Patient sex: F
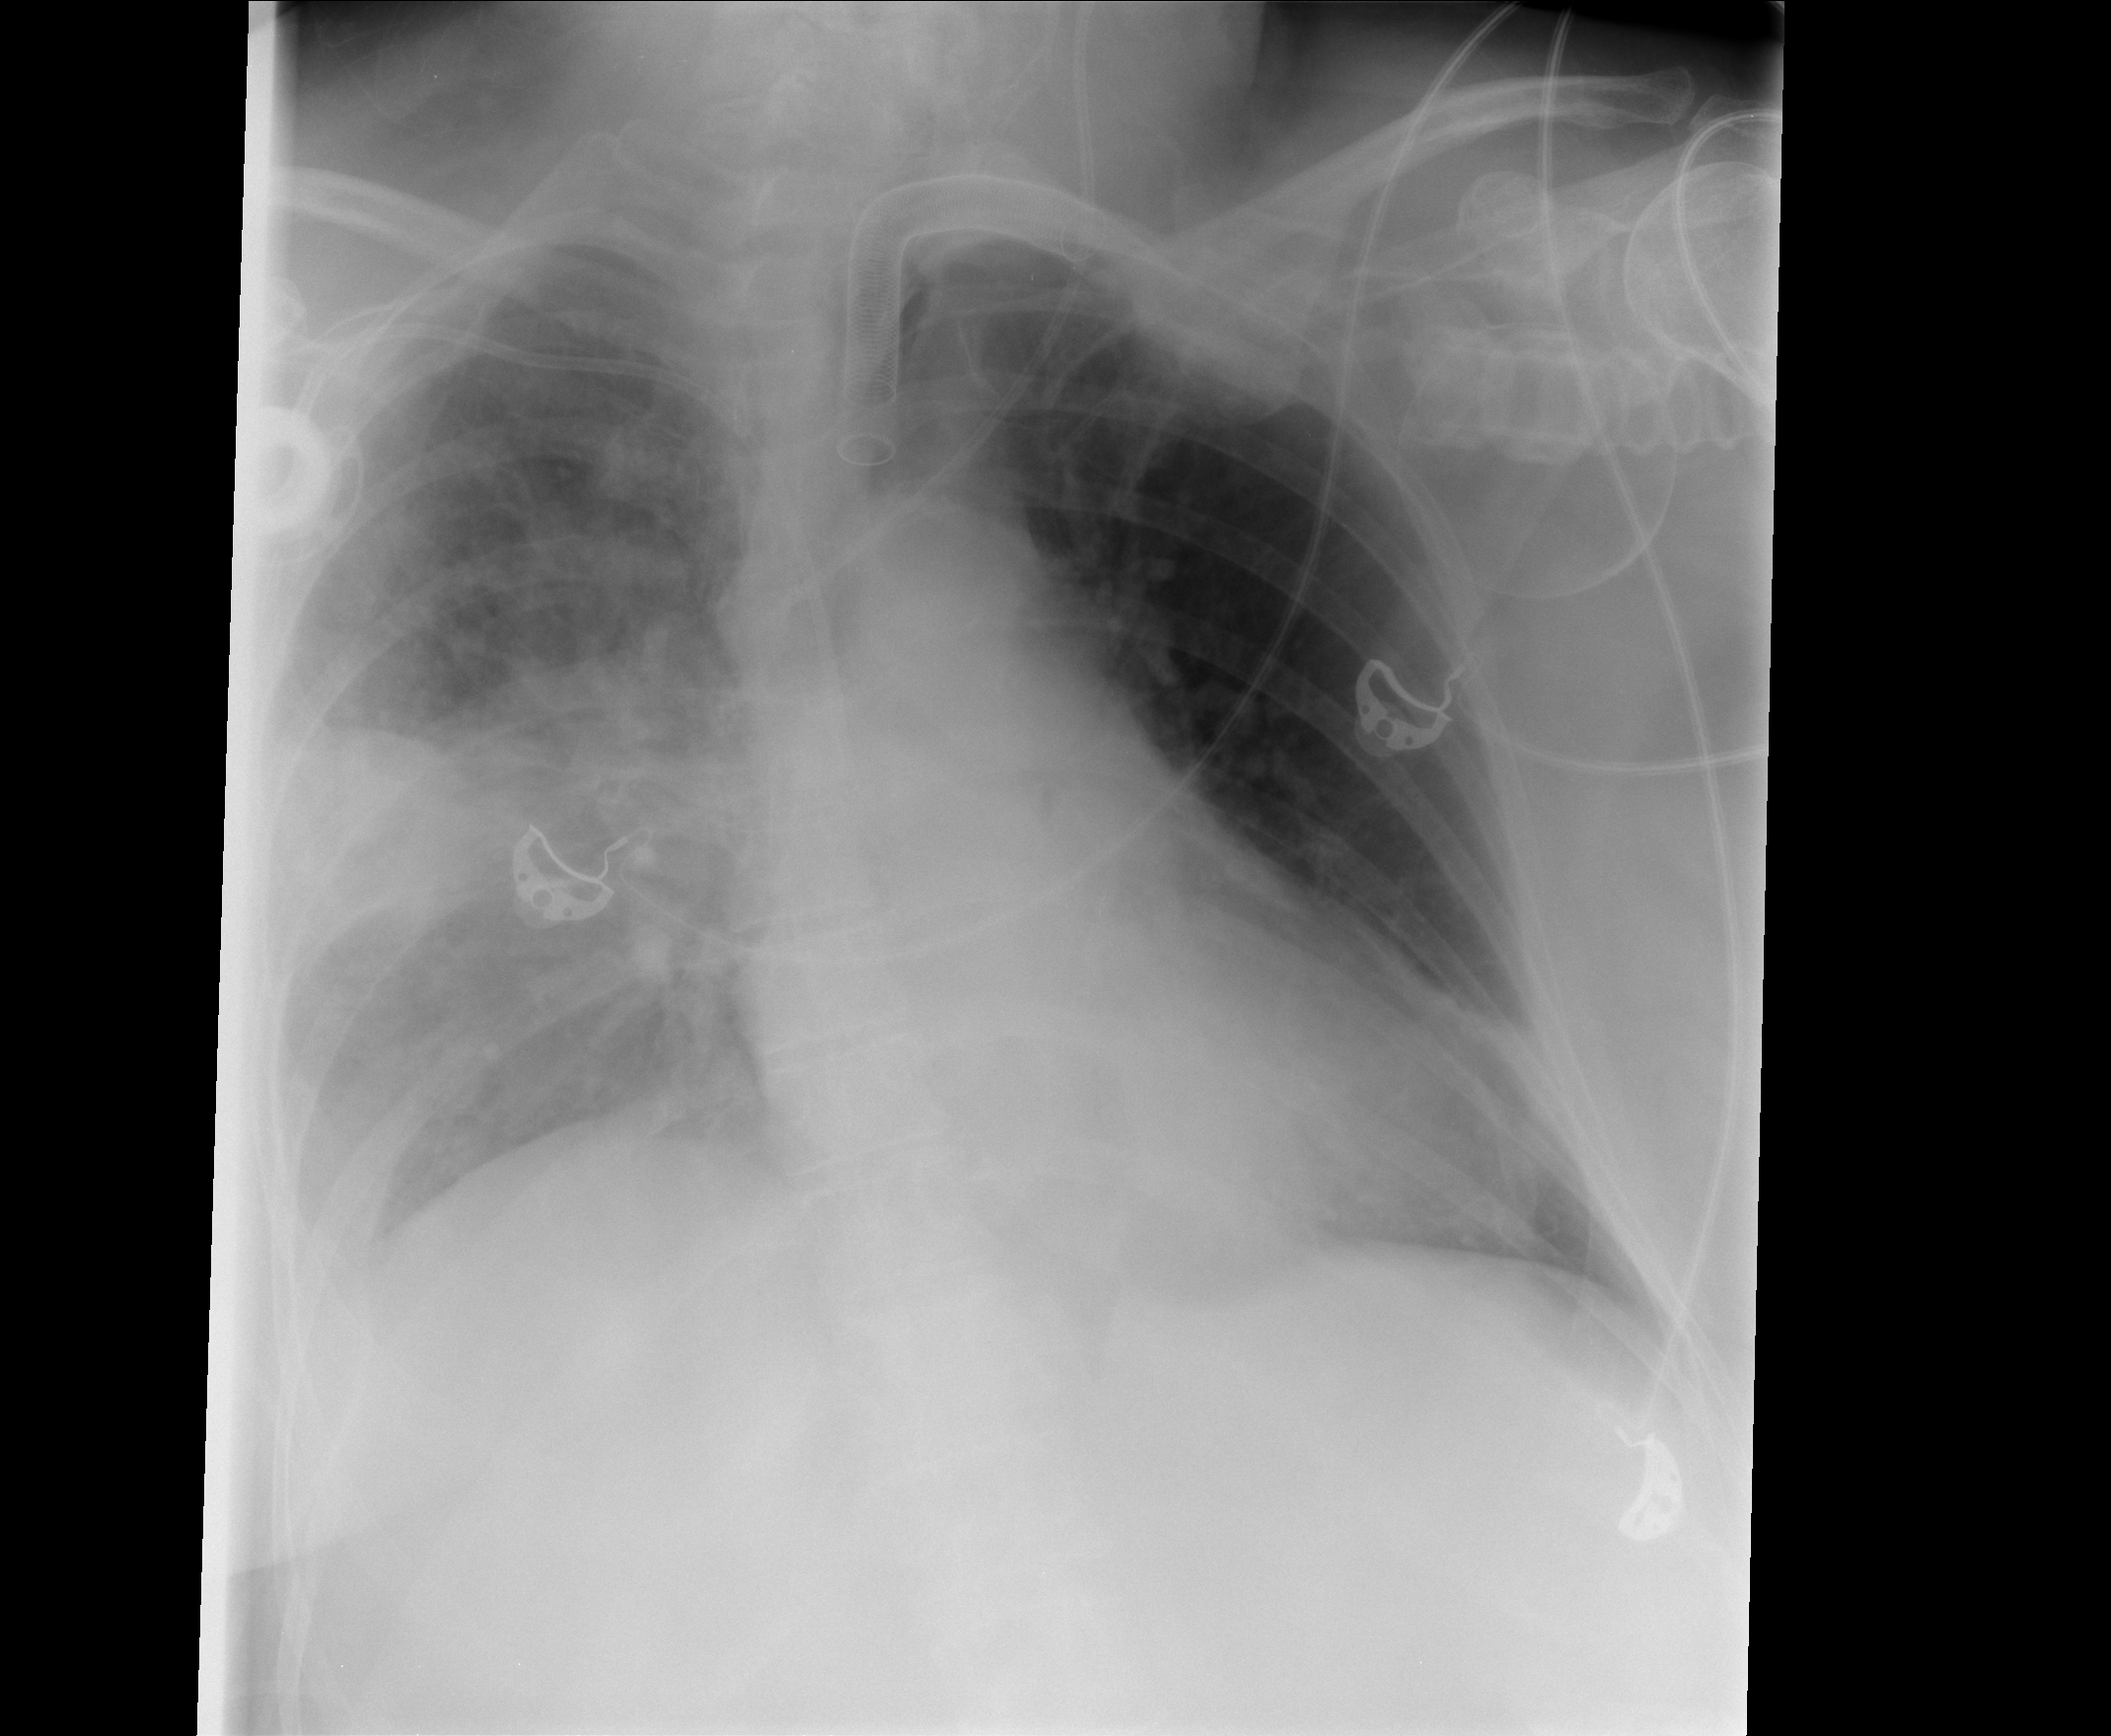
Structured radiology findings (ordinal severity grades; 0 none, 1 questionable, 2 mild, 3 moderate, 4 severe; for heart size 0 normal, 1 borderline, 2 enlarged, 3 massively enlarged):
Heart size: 2
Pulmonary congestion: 2
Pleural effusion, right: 2
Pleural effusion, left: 0
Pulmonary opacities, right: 2
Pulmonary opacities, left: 0
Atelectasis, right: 2
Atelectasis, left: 2